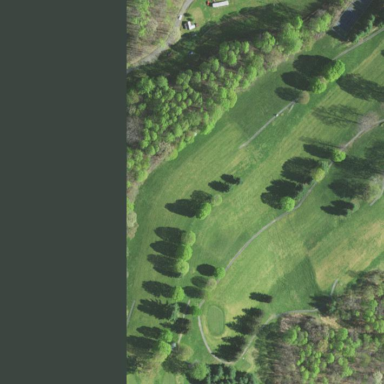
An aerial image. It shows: Golf fairway surrounded by grass.